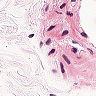
Metastatic tissue present: no